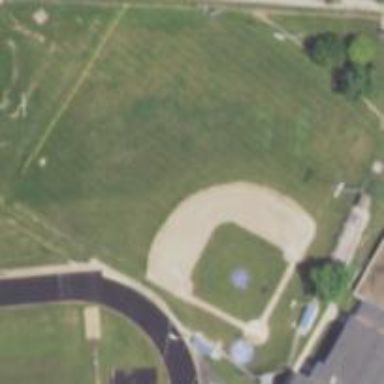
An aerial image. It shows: Baseball pitch for leisure and sports activities.